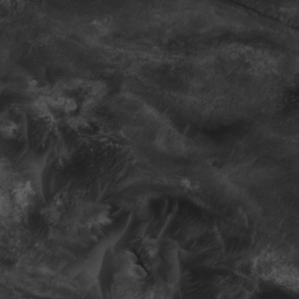
Label: non_frost